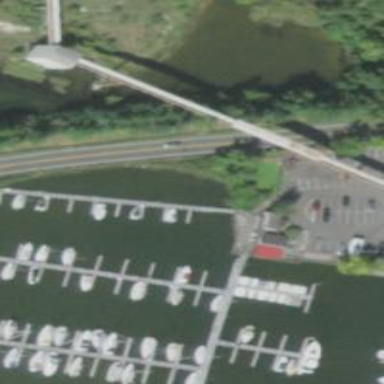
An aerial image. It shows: Man-made pier.